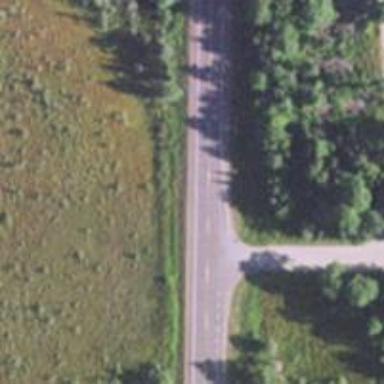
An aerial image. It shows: Primary highway.